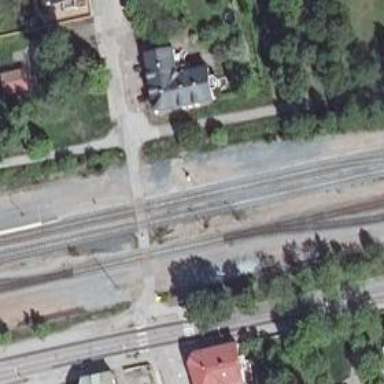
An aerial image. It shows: Railway signal.